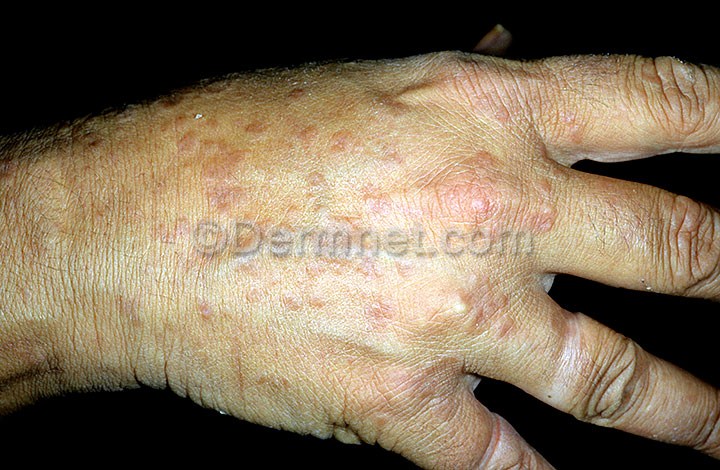
Disease: Systemic Disease